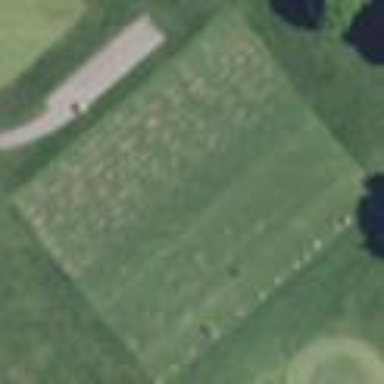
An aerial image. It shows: Golf tee on grassy land.